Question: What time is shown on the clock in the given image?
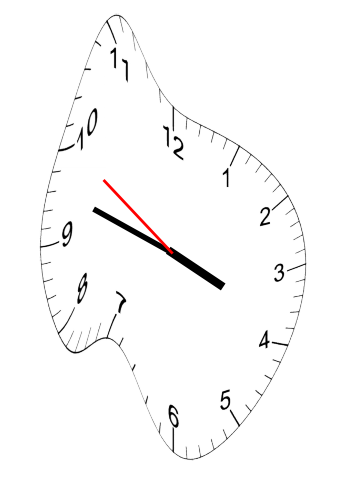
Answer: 03:47:50